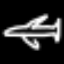
Label: airplane